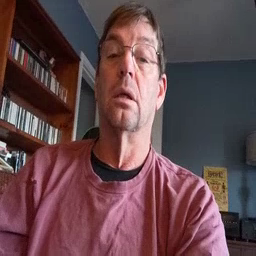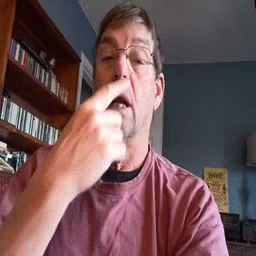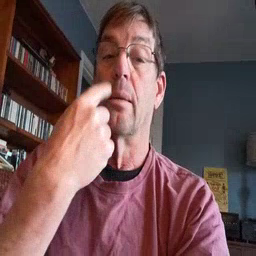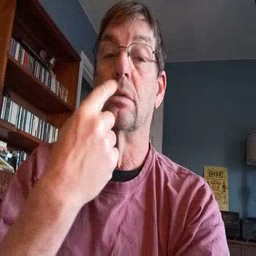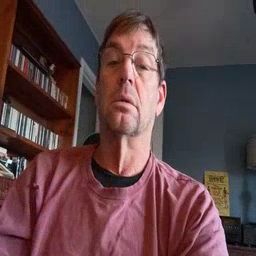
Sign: lips